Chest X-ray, PA view. Patient: 37 years old, sex F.
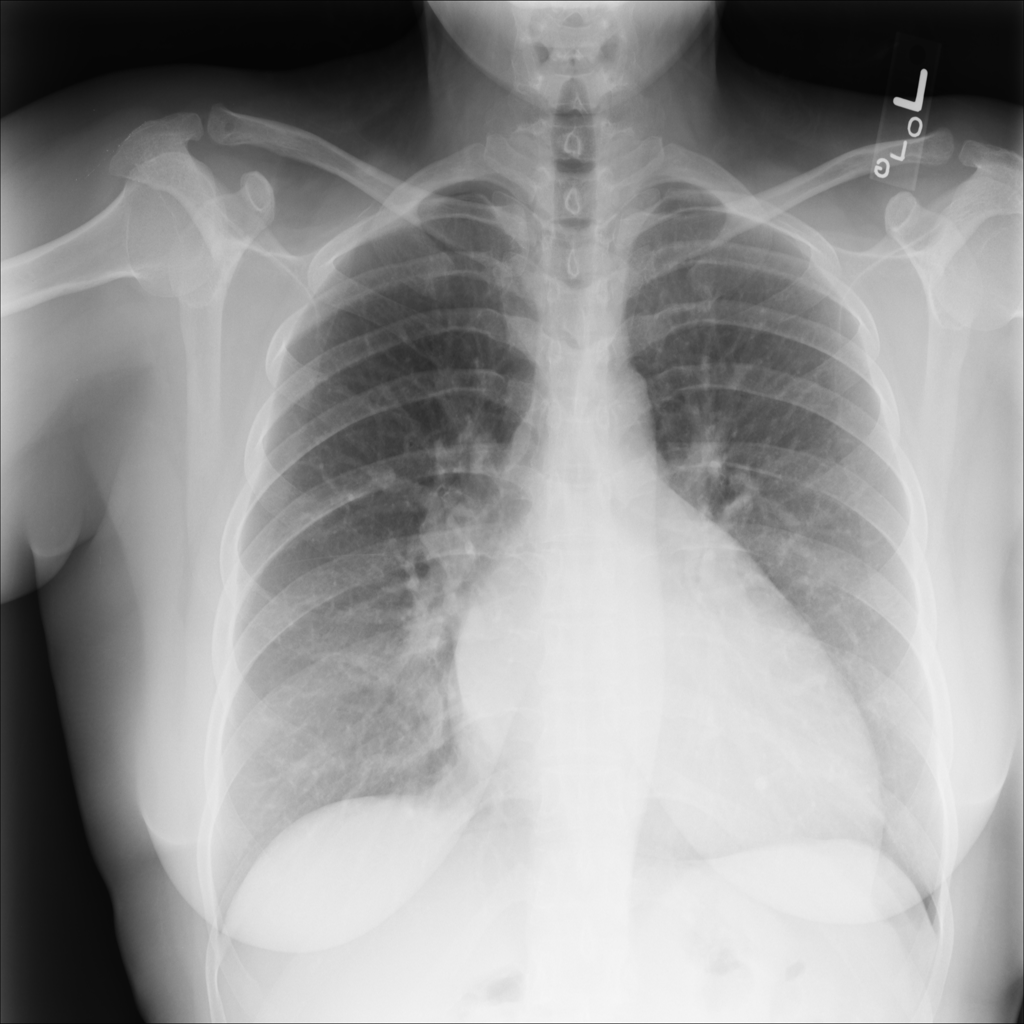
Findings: Cardiomegaly